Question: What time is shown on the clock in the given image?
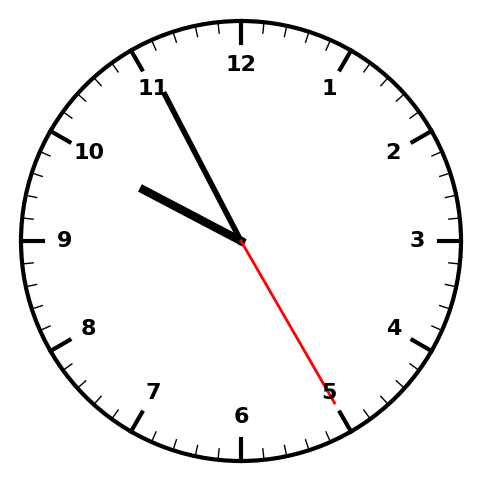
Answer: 09:55:25